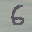
Label: 6